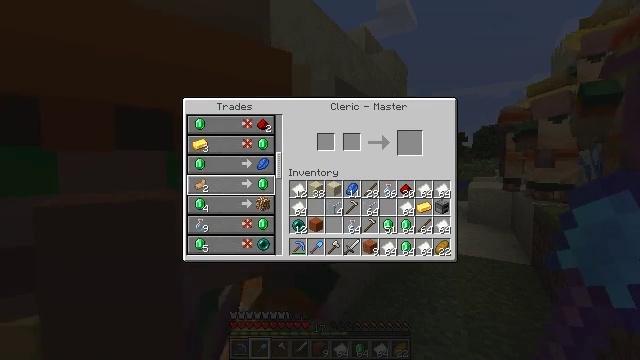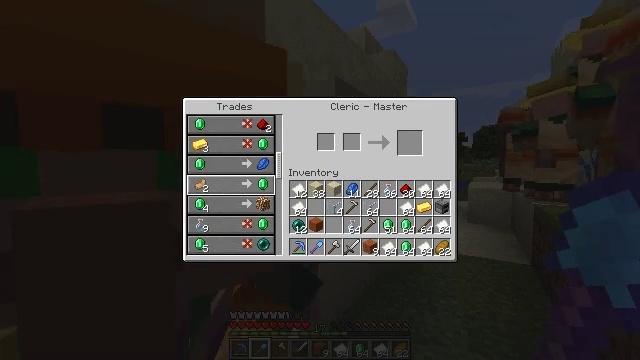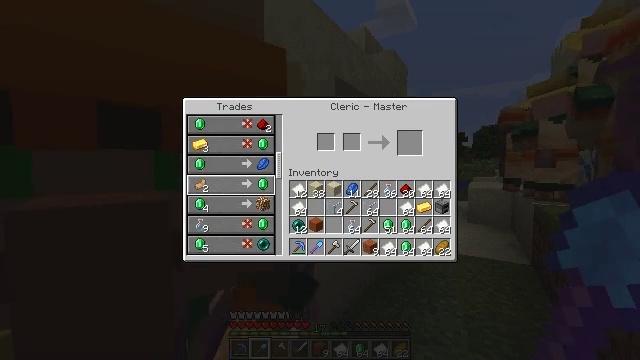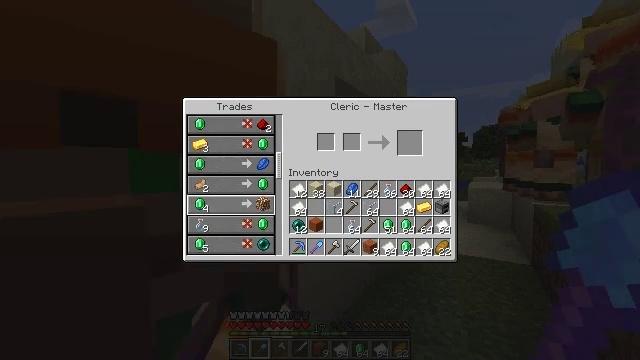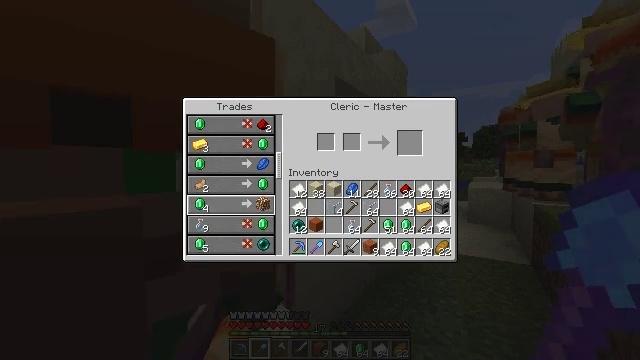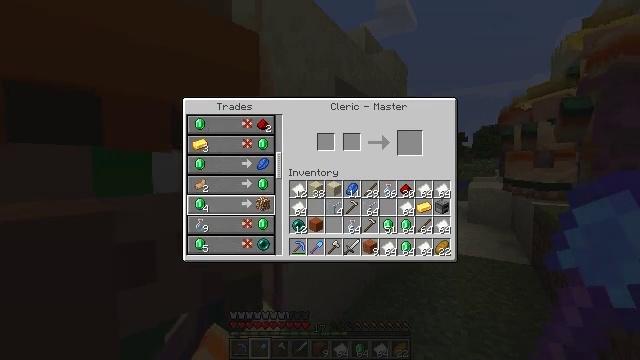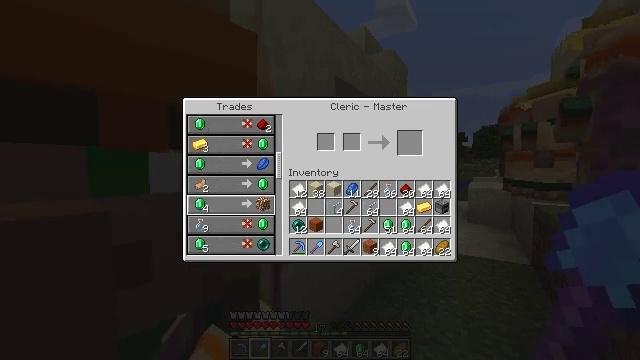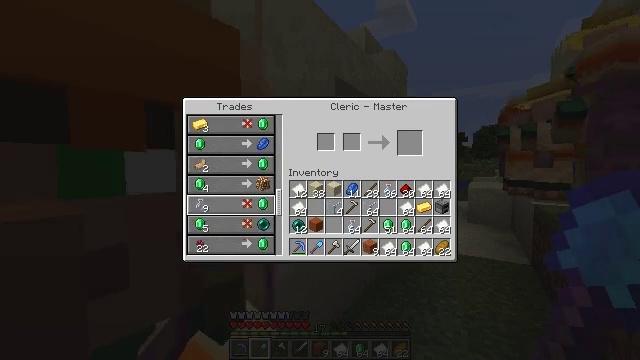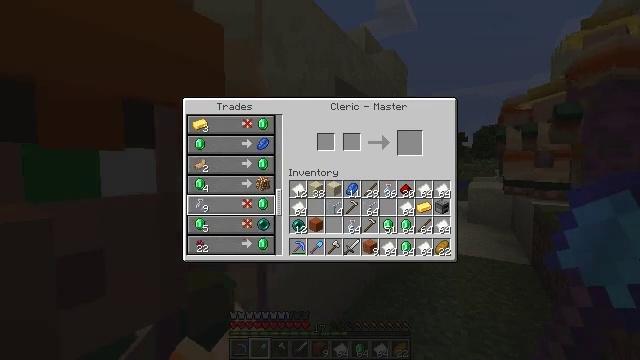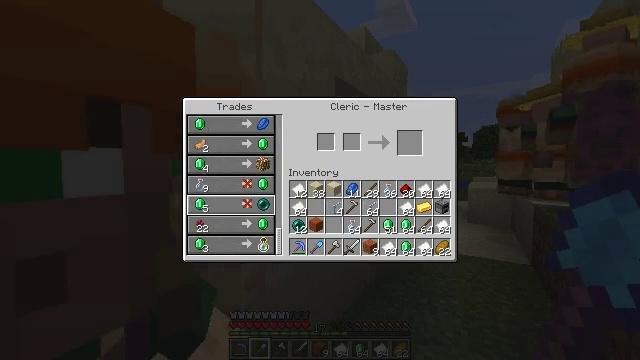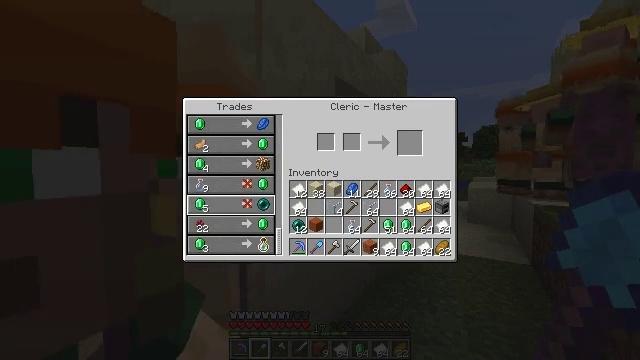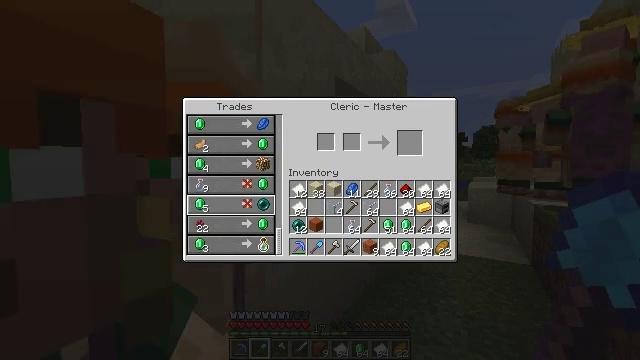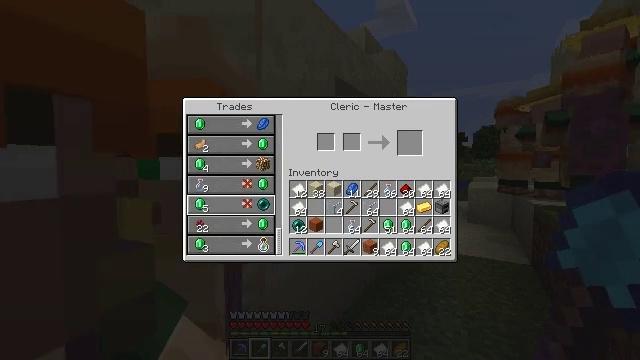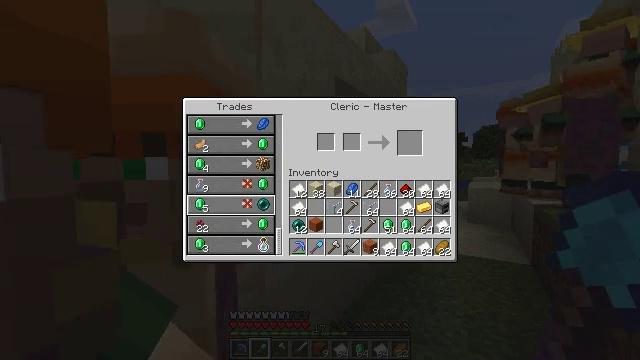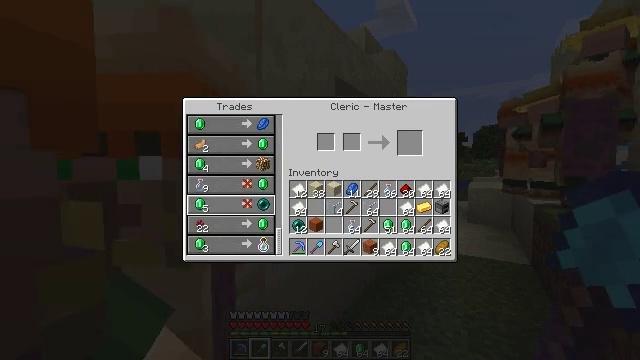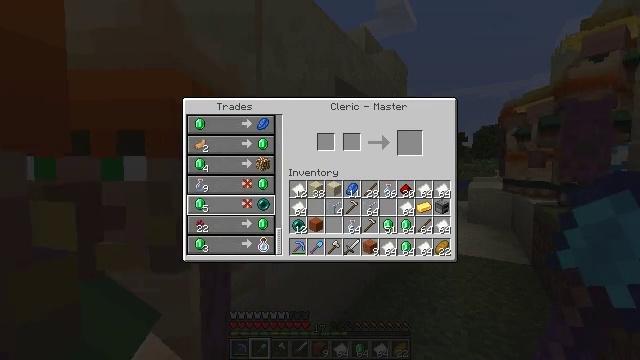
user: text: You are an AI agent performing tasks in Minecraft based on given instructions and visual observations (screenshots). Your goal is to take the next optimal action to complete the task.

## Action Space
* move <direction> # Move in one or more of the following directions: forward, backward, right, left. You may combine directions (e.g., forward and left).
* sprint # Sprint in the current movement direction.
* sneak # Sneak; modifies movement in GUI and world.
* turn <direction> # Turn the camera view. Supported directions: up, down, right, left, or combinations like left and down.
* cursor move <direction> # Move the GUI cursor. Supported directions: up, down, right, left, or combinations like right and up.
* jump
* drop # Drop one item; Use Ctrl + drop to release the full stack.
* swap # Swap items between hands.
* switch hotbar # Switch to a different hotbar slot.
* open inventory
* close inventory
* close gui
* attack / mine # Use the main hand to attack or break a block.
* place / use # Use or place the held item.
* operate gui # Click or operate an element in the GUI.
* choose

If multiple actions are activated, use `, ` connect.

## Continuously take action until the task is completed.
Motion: motion action
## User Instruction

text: Harvest wheat from the field.
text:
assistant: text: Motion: no_op
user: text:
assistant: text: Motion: no_op
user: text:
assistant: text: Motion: no_op
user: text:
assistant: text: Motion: no_op
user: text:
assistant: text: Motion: no_op
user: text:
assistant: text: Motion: no_op
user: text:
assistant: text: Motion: no_op
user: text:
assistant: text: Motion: no_op
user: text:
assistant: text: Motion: no_op
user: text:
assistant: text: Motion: no_op
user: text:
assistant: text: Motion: no_op
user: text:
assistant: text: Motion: no_op
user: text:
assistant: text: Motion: no_op
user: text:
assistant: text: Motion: no_op
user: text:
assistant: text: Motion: no_op
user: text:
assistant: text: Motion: no_op
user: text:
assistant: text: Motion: no_op
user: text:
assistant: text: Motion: no_op
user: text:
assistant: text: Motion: cursor move right
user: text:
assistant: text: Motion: turn right, close gui
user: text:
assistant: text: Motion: turn right and up
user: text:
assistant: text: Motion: no_op
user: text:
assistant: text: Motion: no_op
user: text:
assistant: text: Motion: turn left
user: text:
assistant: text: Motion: move back, turn left and down
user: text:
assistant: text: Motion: move back, turn left
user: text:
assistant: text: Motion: move back, turn left
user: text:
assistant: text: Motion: move back, turn left
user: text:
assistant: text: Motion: use / place
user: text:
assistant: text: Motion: use / place